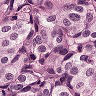
Metastatic tissue present: yes